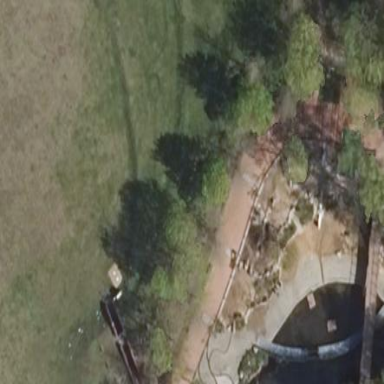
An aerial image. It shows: Playground with water features.